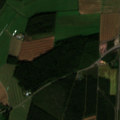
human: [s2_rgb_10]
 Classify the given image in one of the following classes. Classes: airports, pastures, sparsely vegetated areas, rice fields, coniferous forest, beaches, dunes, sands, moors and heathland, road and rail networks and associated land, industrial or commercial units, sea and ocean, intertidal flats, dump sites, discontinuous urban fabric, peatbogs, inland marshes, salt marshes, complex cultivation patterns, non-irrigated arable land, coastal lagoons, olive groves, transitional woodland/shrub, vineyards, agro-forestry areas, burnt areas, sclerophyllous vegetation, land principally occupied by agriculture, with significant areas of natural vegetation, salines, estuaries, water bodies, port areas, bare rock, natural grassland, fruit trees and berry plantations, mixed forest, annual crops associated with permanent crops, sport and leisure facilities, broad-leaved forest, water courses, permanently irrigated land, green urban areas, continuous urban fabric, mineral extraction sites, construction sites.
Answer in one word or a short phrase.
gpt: non-irrigated arable land, coniferous forest, mixed forest, transitional woodland/shrub